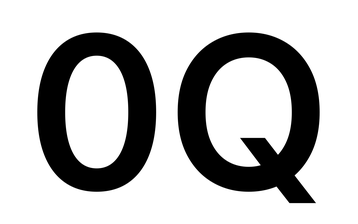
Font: Inter_SemiBold